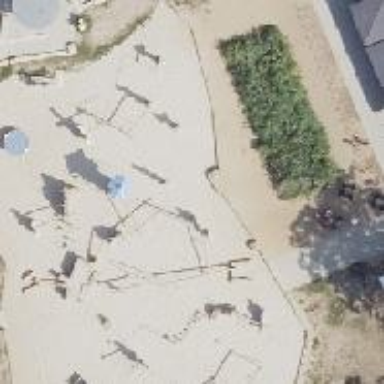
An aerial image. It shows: Artwork in the playground.